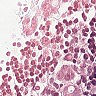
Metastatic tissue present: yes